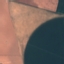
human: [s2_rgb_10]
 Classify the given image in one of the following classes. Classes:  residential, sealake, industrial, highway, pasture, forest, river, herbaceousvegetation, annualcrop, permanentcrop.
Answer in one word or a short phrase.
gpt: AnnualCrop